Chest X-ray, PA view. Patient: 74 years old, sex F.
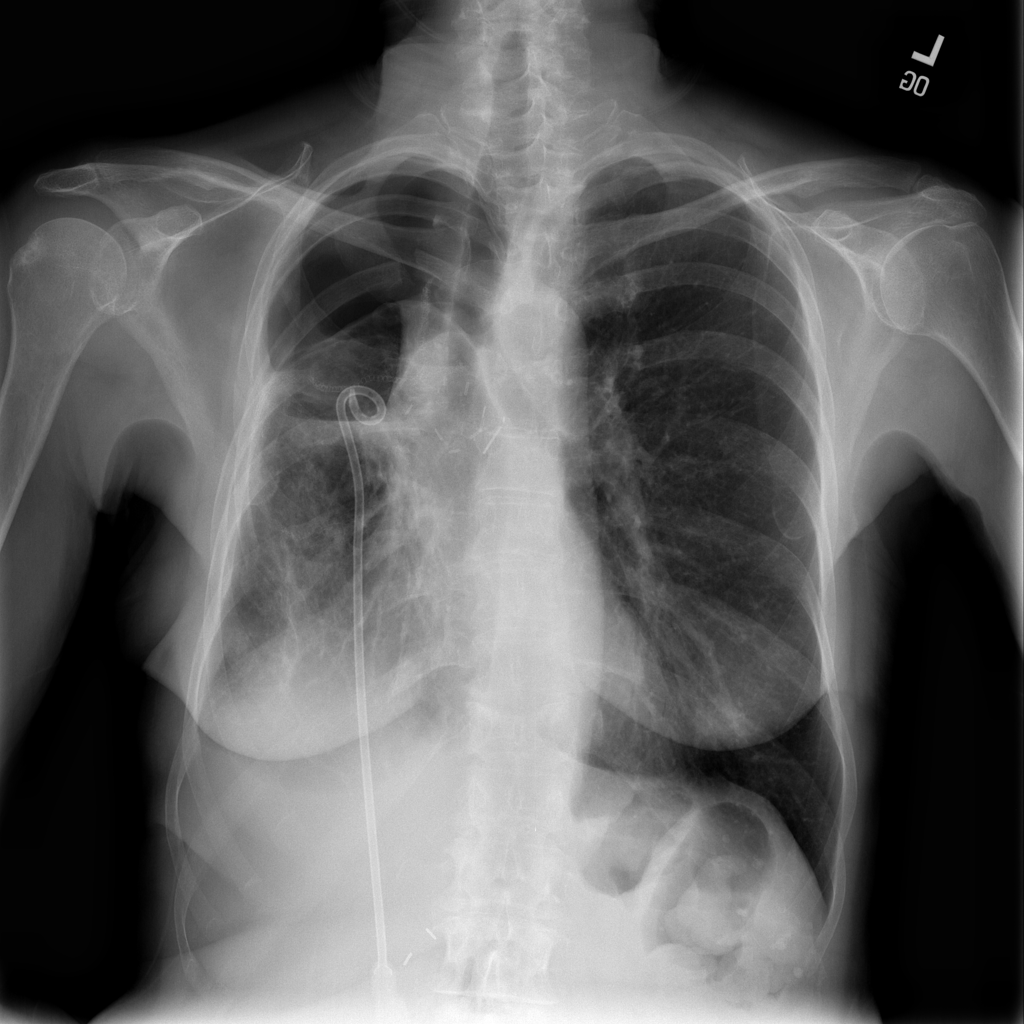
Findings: Pneumothorax